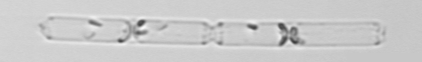
Label: Cerataulina_pelagica